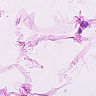
Metastatic tissue present: no